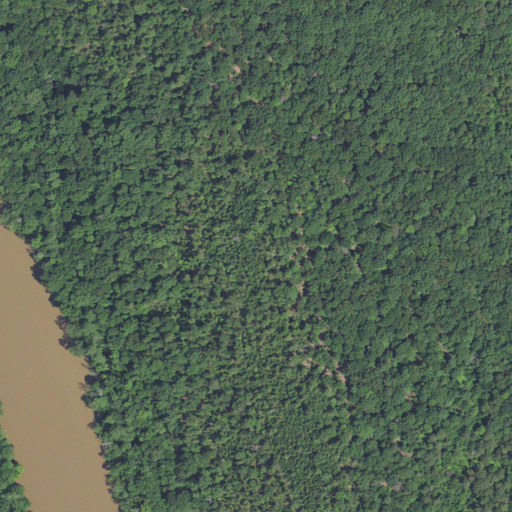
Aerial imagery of mountain in North Carolina named Jolly Mountain containing deciduous forest, open water, evergreen forest, and mixed forest